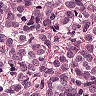
Metastatic tissue present: yes